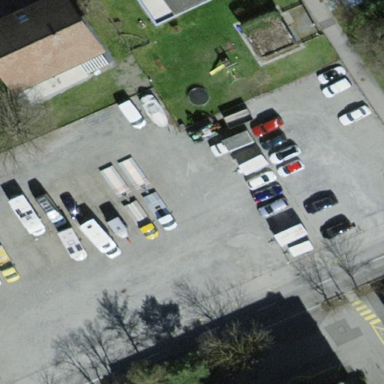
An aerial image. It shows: Parking area.